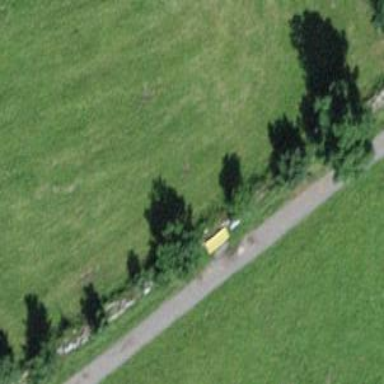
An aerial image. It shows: Bench.